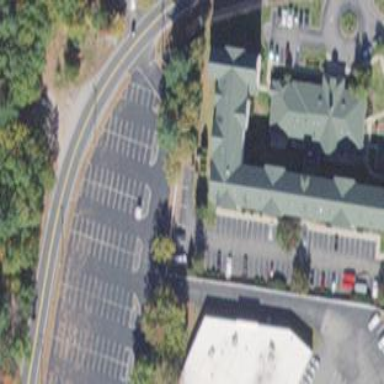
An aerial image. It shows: Hotel building.